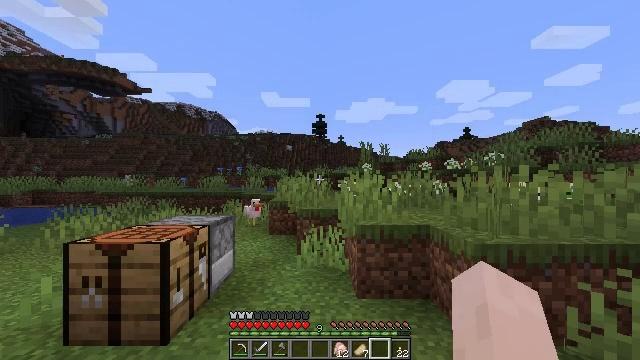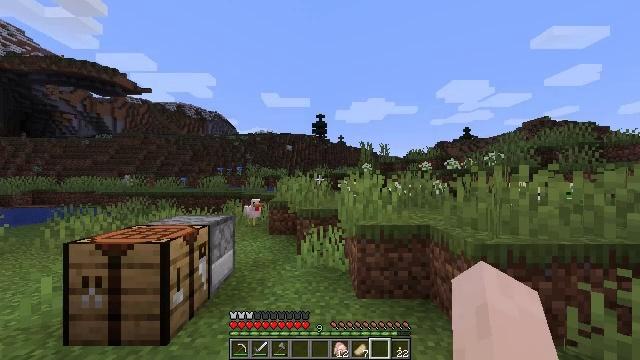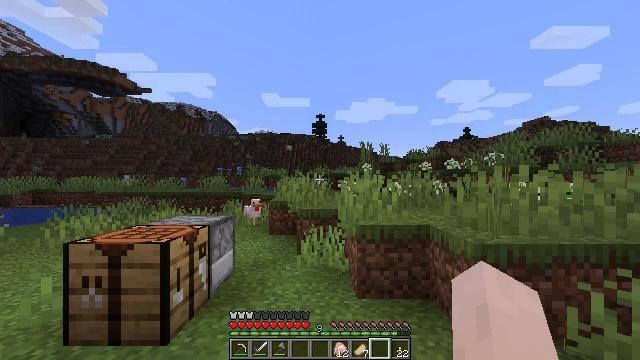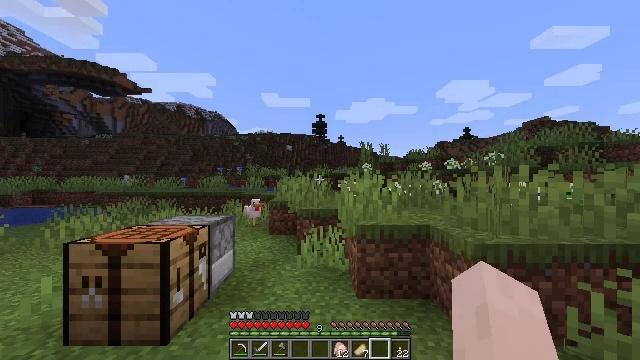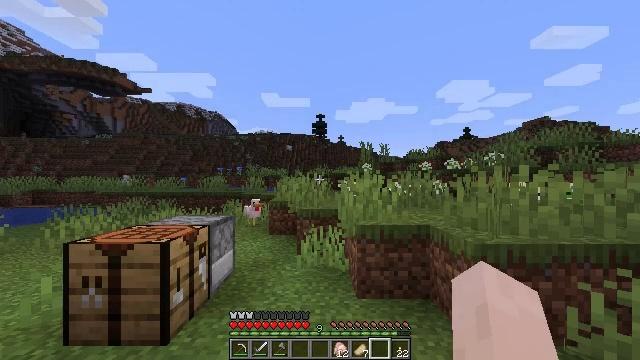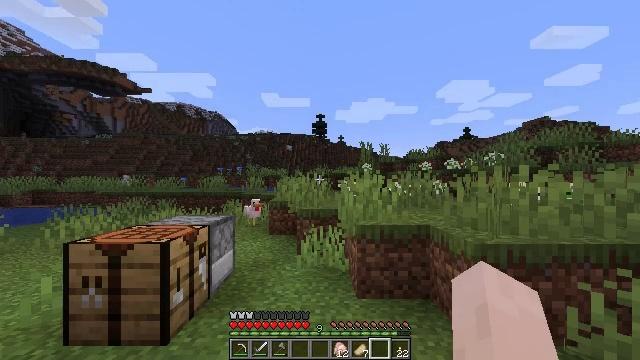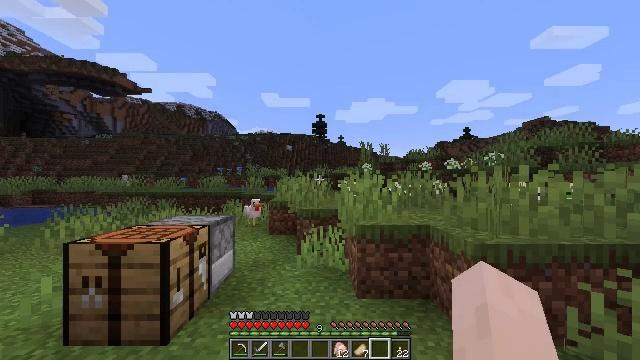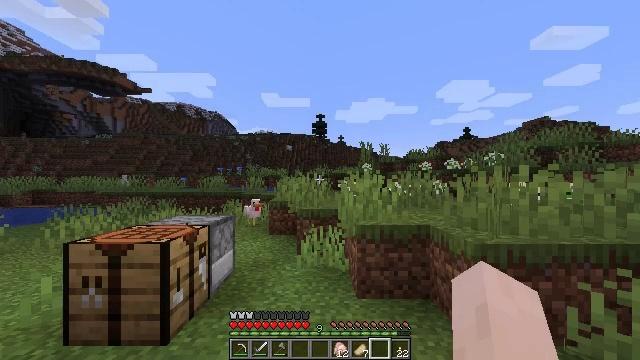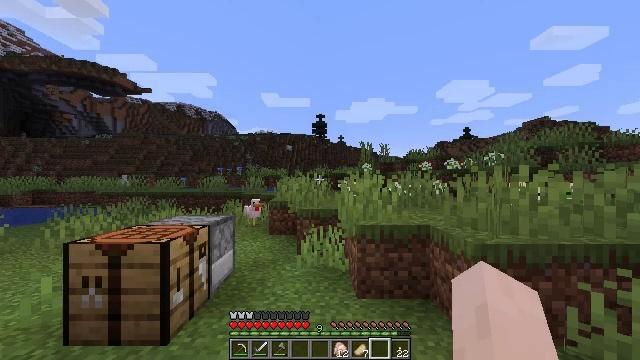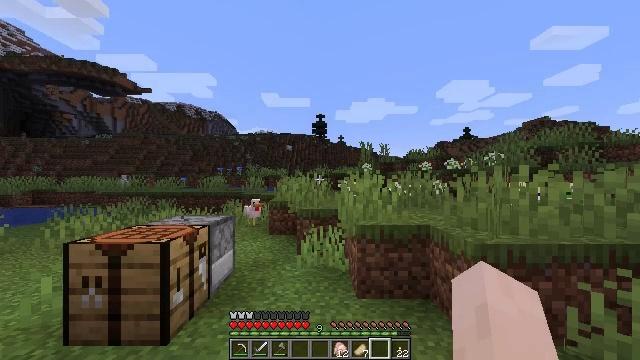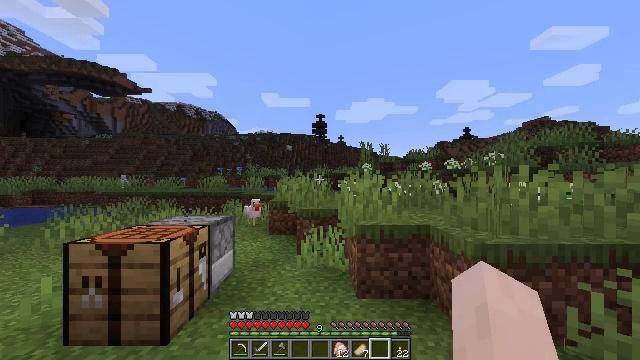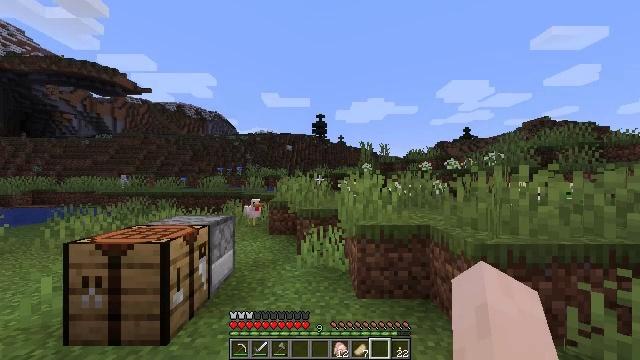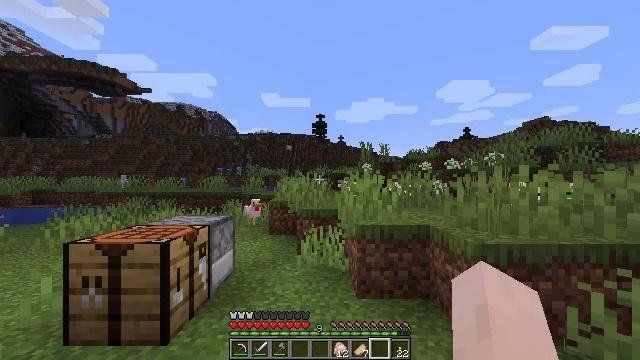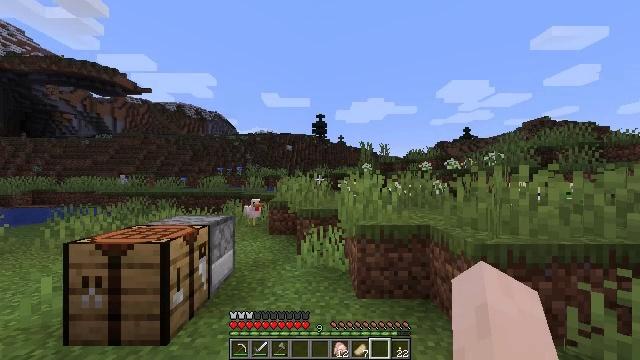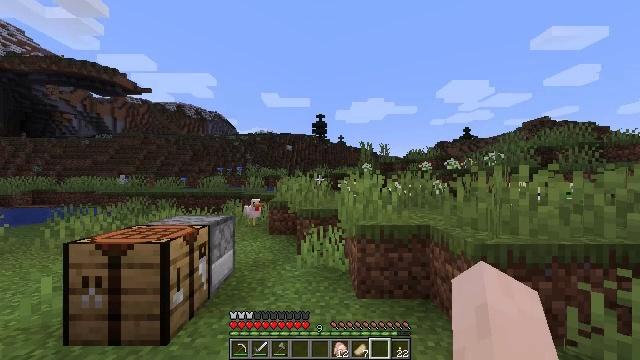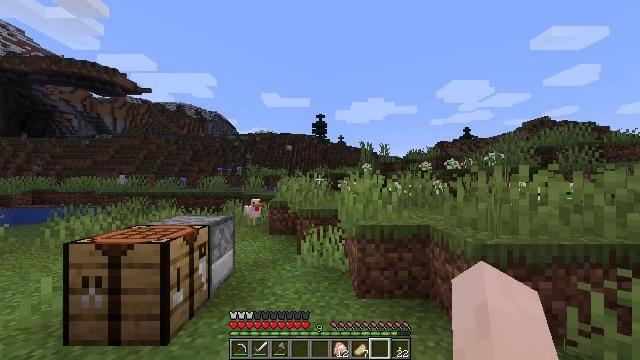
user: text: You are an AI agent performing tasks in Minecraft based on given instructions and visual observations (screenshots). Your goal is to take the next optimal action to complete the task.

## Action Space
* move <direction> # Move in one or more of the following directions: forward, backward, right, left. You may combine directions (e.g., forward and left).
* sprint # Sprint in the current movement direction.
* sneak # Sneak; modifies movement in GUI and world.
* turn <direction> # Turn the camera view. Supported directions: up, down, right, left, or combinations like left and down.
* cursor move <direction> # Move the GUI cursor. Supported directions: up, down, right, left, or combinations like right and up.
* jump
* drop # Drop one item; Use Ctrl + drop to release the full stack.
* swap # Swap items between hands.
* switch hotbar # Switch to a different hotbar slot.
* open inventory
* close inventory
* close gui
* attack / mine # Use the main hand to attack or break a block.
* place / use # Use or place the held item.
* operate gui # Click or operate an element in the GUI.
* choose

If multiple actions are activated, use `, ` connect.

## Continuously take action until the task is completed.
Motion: motion action
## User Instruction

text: Hunt animals.
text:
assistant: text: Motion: no_op
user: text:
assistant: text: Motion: no_op
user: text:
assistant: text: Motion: no_op
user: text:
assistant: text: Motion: no_op
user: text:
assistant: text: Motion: no_op
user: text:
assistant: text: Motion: no_op
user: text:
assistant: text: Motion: no_op
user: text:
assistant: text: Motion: no_op
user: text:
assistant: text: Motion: no_op
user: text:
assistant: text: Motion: no_op
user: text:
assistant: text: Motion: no_op
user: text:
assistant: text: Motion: no_op
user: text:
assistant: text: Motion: no_op
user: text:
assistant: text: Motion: no_op
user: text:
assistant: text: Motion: no_op
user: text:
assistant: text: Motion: no_op
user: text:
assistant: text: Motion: no_op
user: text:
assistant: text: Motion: no_op
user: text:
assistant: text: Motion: no_op
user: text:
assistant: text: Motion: no_op
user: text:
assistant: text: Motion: no_op
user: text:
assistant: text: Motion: no_op
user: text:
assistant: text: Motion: no_op
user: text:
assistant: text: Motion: no_op
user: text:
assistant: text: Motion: no_op
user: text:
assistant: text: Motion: no_op
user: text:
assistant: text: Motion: no_op
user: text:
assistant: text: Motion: no_op
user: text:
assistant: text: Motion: no_op
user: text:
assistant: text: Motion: no_op